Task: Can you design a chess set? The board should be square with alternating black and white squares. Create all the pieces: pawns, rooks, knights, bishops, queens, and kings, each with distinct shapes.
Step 2227:
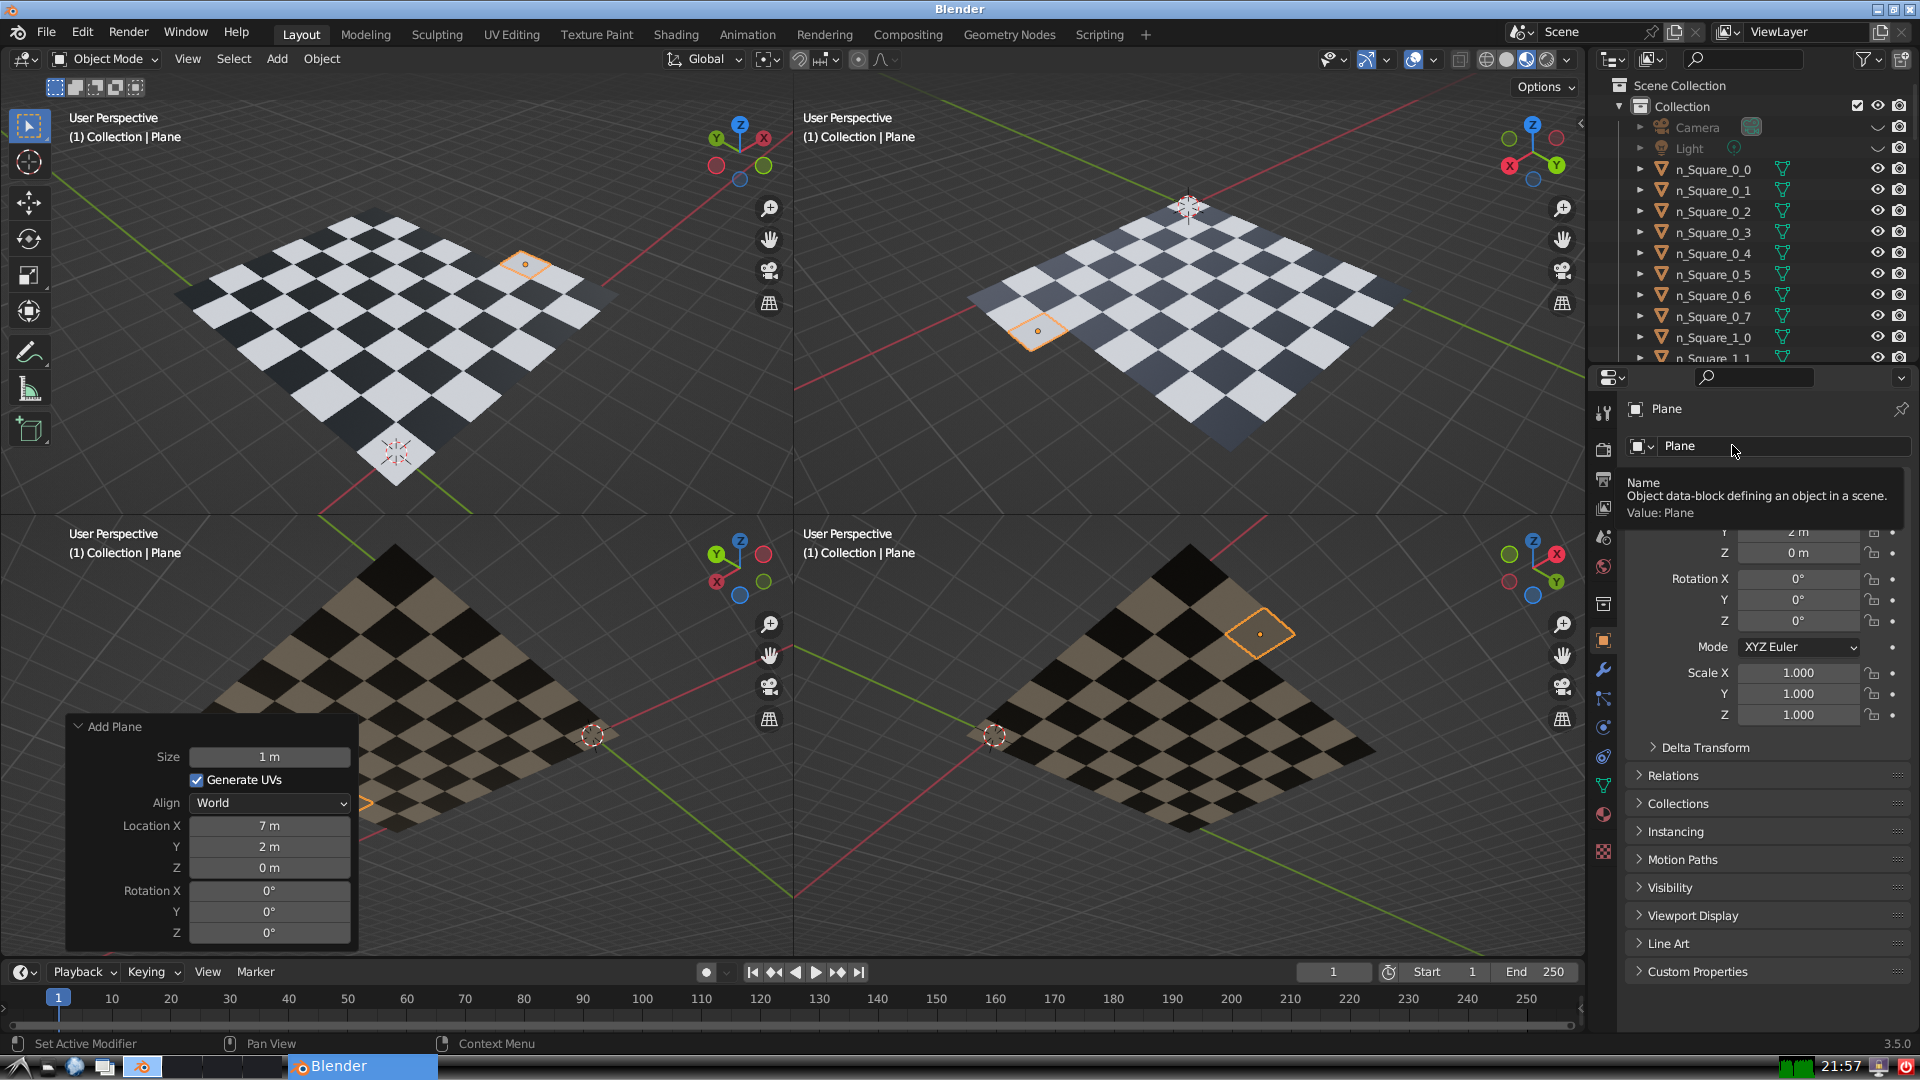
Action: click: no